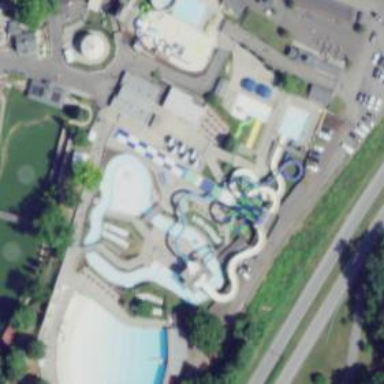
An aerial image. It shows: Water slide attraction.